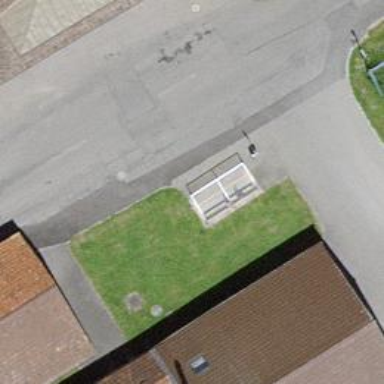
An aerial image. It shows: Bus stop with shelter. It is platform for public transport.